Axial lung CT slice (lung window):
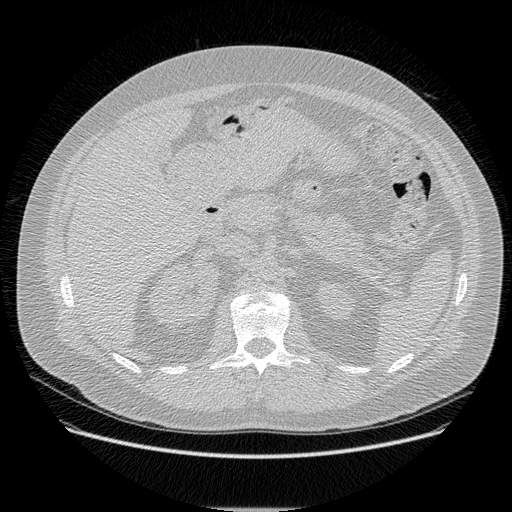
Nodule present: no